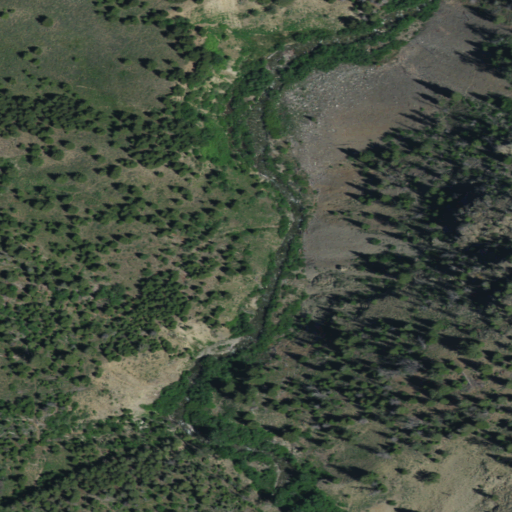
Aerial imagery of valley in Idaho named Cabin Gulch containing evergreen forest, shrub, and woody wetlands